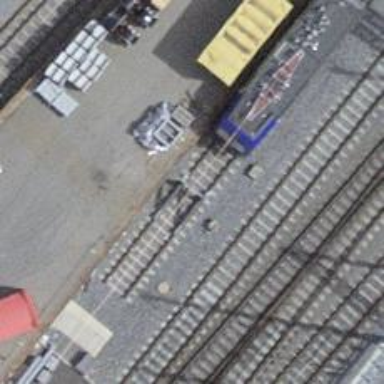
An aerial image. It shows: Disused railway with electrified contact lines passing through service yard.